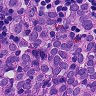
Metastatic tissue present: yes